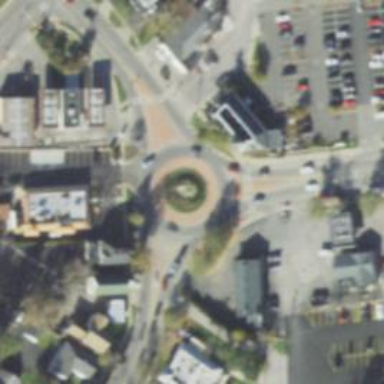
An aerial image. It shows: Roundabout at primary highway.